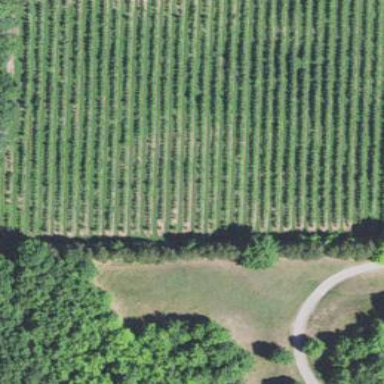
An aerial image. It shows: Orchard.